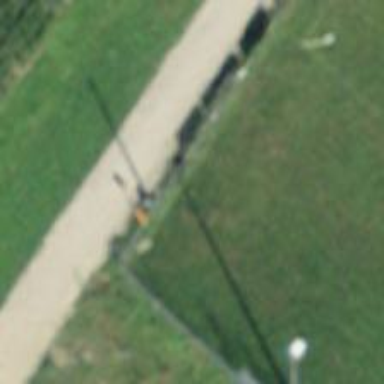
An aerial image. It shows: Pole supporting roof covering pipeline marker.